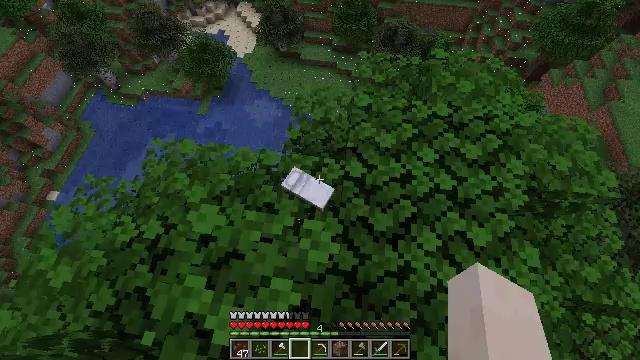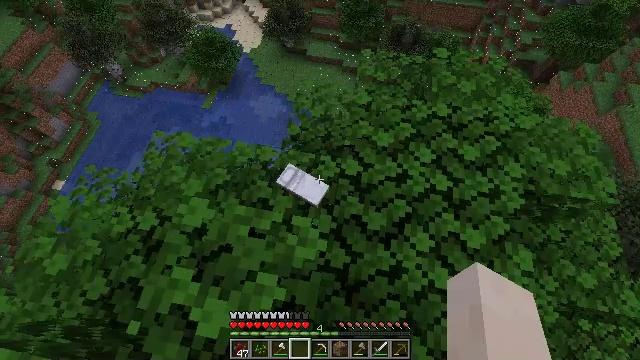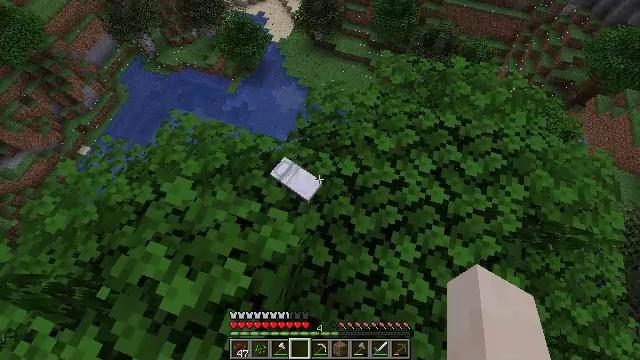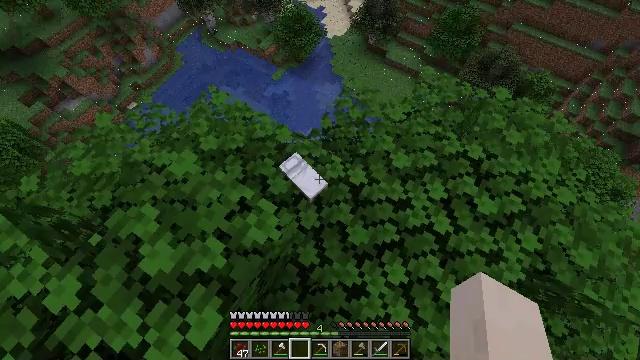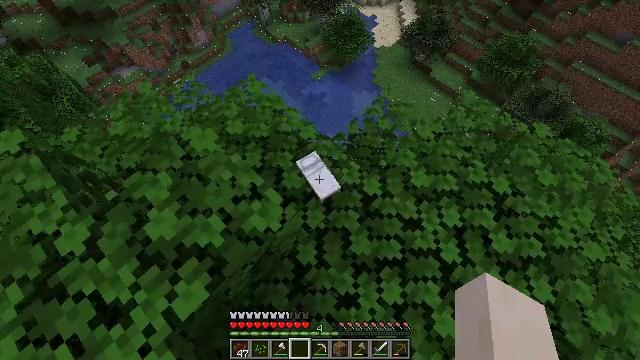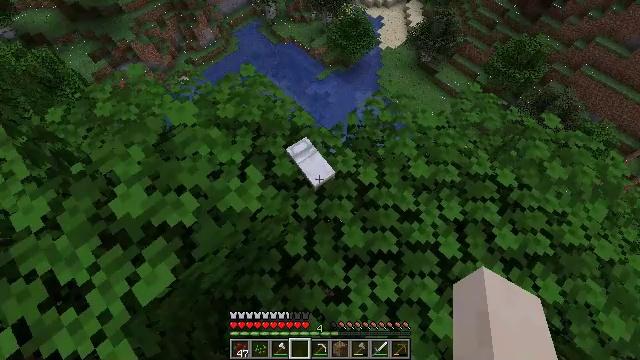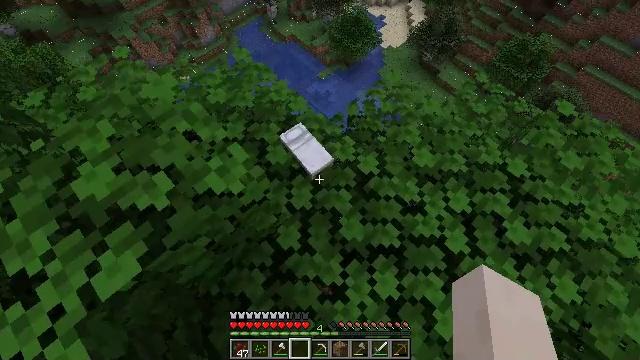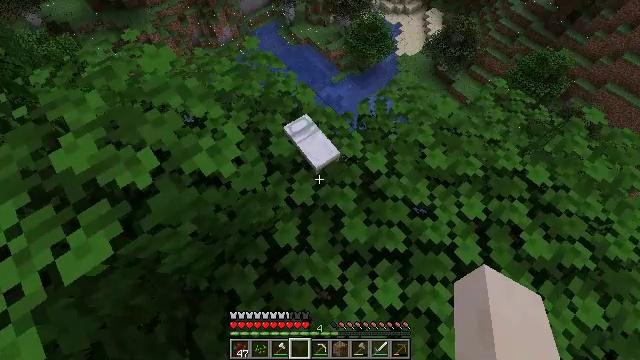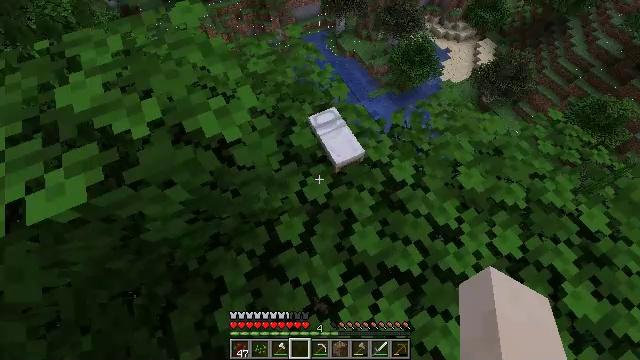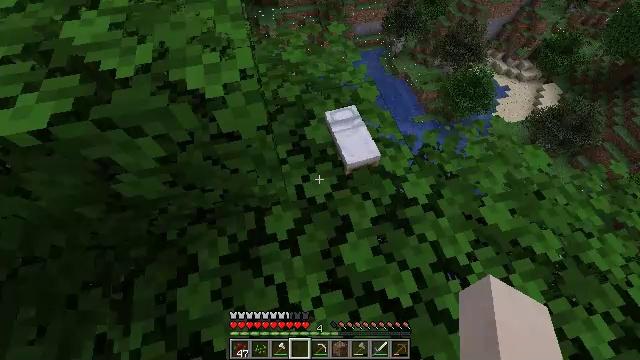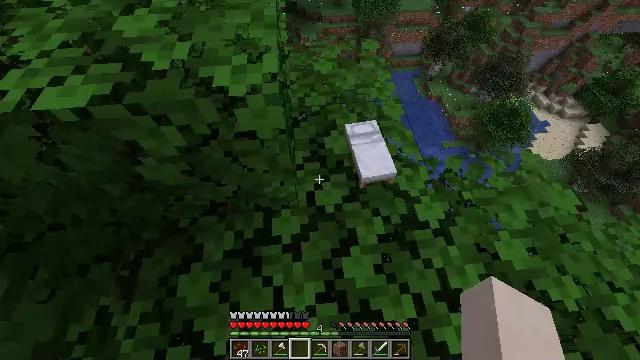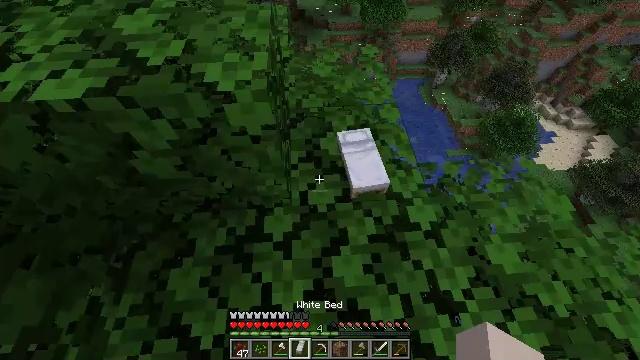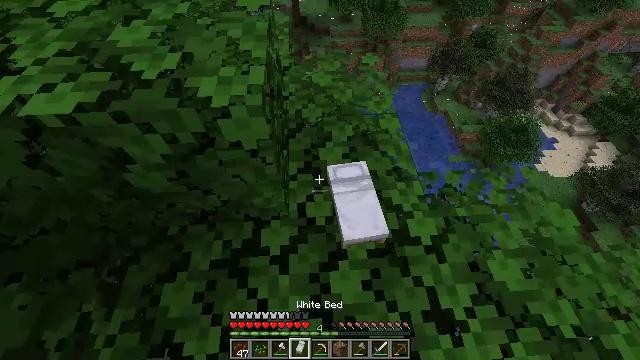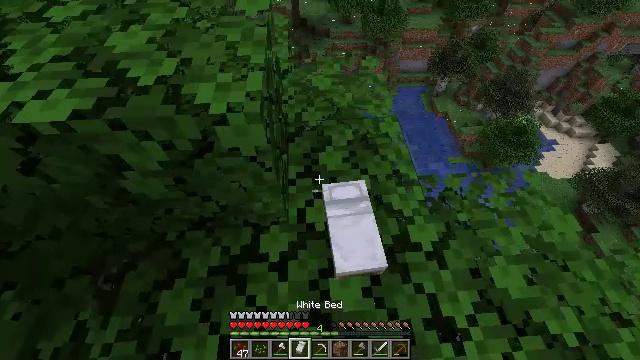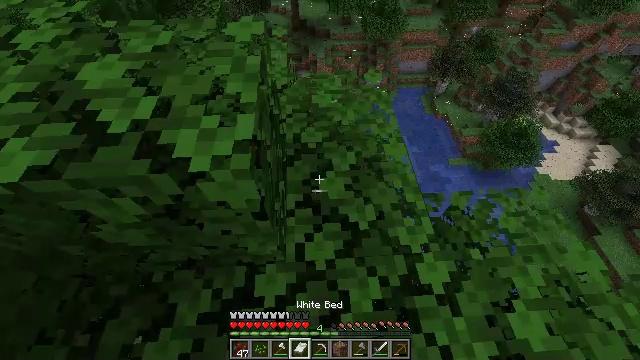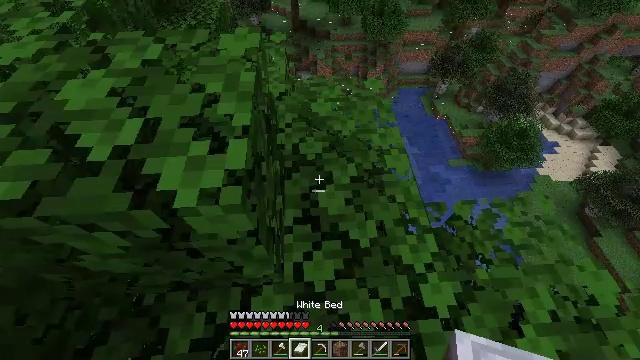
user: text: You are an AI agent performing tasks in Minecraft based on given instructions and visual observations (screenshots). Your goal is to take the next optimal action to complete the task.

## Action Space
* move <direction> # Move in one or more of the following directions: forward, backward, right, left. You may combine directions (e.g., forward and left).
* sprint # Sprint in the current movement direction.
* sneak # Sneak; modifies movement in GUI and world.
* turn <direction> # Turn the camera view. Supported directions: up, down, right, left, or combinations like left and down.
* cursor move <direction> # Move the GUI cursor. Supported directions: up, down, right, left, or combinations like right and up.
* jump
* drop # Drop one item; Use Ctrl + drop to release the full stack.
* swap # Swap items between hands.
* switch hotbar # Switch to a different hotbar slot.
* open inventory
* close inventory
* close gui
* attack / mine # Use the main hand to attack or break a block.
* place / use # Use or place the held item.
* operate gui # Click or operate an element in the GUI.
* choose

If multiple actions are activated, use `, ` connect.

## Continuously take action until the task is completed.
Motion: motion action
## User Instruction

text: Gather the chest from its place.
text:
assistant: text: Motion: move right, turn left
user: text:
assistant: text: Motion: move right, turn left
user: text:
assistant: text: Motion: move right, turn left
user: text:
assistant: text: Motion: turn left
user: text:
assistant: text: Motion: turn left
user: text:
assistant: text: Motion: no_op
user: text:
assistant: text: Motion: move right, turn left
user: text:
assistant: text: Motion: move right, turn left and up
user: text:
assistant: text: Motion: move right, turn left and up
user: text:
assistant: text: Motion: turn left and up
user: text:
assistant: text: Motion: turn left and up
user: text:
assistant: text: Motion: move forward, turn up
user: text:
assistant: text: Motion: move forward
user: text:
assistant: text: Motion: move forward
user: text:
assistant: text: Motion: no_op
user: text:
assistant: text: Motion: move right
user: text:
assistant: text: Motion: move right
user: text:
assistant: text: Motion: no_op
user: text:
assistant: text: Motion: no_op
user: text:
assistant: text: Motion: turn right
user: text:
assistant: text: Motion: turn right
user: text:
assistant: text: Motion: no_op
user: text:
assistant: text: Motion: turn left and down
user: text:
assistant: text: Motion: move forward, turn left and down
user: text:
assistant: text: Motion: move forward
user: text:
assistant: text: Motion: move forward
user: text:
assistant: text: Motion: move forward, turn right and down
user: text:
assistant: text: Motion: move forward, turn right and down
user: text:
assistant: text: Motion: move forward, turn right and down
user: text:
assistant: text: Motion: move forward